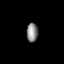
Tissue: prostate
Cell type: Fibroblasts
Senescence score: 0.7657
Nuclear area (px): 211
Mean DAPI intensity: 136.246